Question:
in above image you would notice that, doted rectangle indicating ComboBox is focused
But the problem is it exceeding the text area of ComboBox... how do I align it with text area ?
Thanks
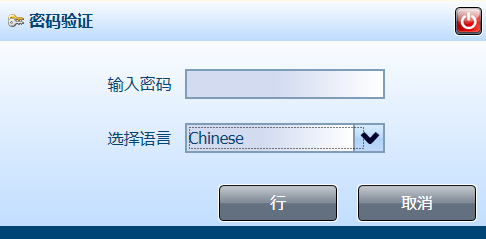
Answer: Without seeing your ControlTemplate it's difficult to give the best way to change it.
One slightly hackish way to do it is set Focusable on the ComboBox to False and then set Focusable on the TextBlock (or Label) to True. This should make it so the TextBlock gets focus whenever the ComboBox should.
My best guess though is that you have some weird margins going on, the real way to fix it would be to straighten those out.